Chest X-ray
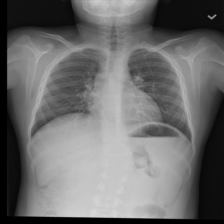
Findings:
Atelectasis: negative
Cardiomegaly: negative
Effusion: negative
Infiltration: negative
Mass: negative
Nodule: negative
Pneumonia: negative
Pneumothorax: negative
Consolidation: negative
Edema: negative
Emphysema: negative
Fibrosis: negative
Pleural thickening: negative
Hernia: negative